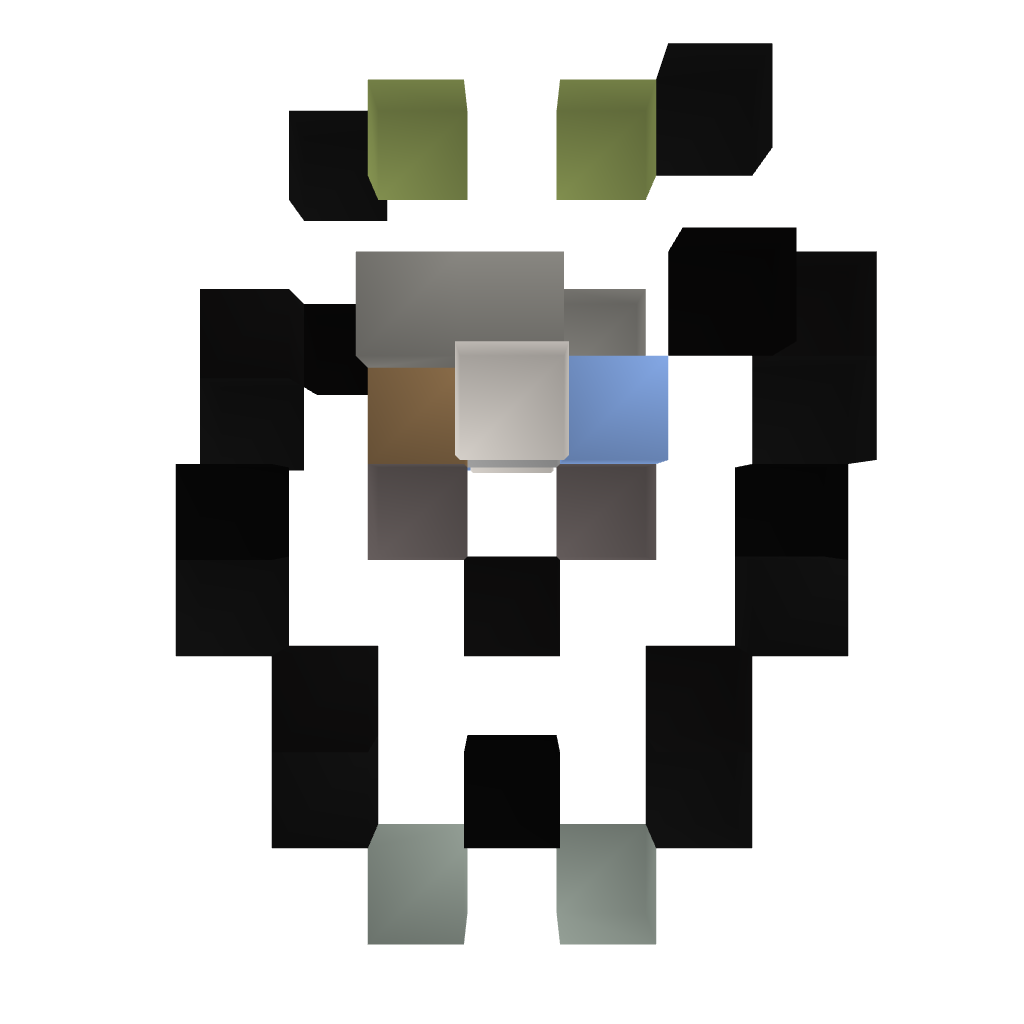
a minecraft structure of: SD Trader